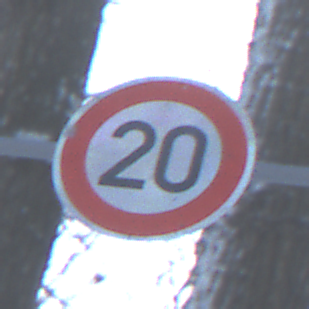
Verkehrszeichen: Geschwindigkeit20
Umgebung: Outdoor, Nature
Tageszeit: MorningAfternoon
Wetter: Clear
Licht: Natural
Jahreszeit: Winter
Kontrast: LowContrast